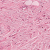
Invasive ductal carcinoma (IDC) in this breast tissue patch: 1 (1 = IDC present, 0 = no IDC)